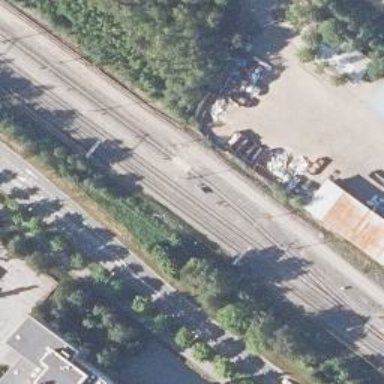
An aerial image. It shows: Level crossing with saltire marking.